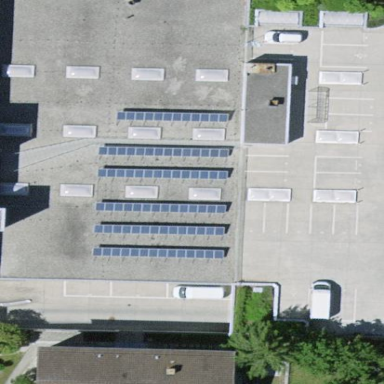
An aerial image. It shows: Commercial building.